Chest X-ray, PA view. Patient: 51 years old, sex M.
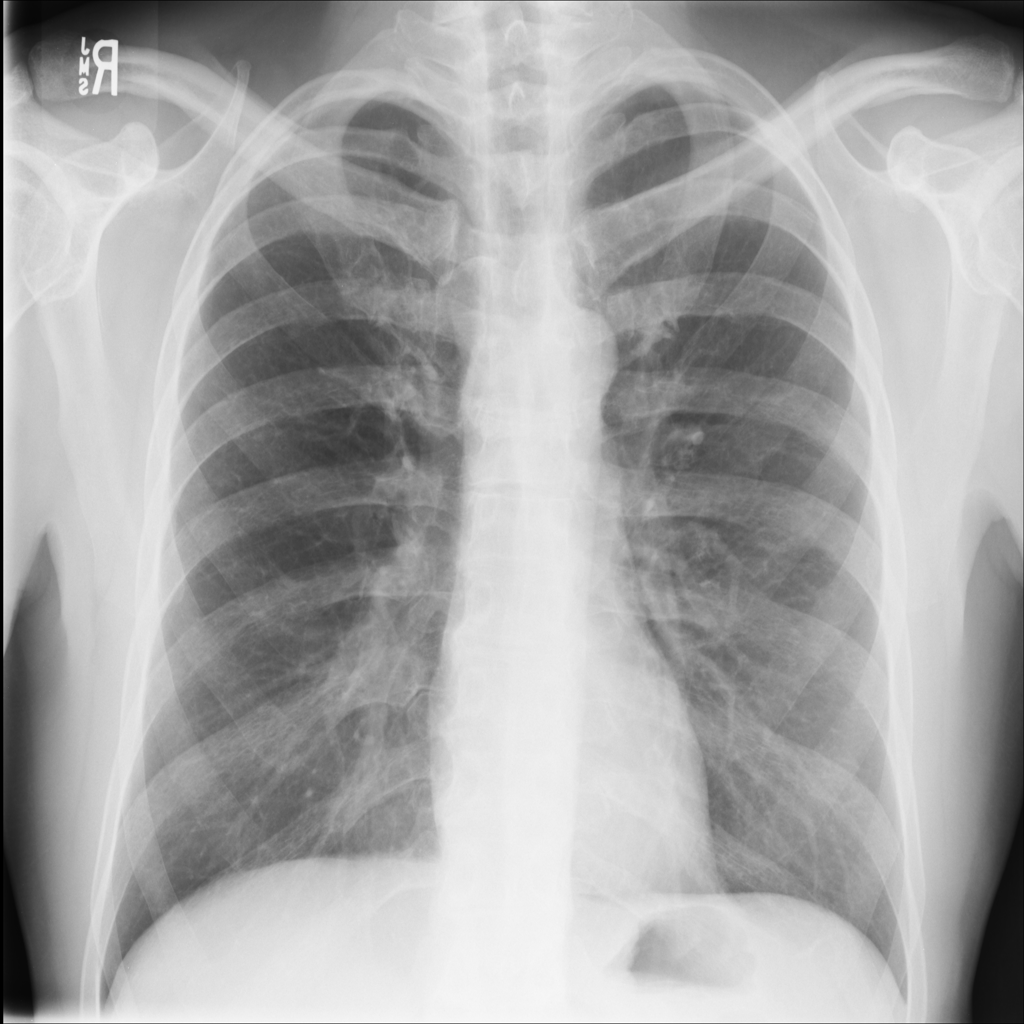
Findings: No Finding